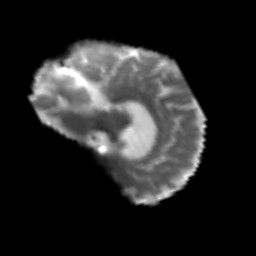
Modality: T2w
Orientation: sagittal
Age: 64
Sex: male
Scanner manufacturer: siemens
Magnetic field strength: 3 T
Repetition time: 3.2 s
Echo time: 0.081 s